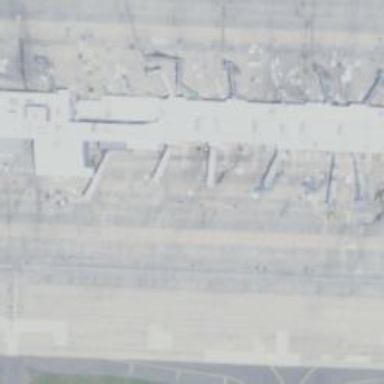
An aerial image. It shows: Airport gate.